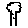
Label: tree